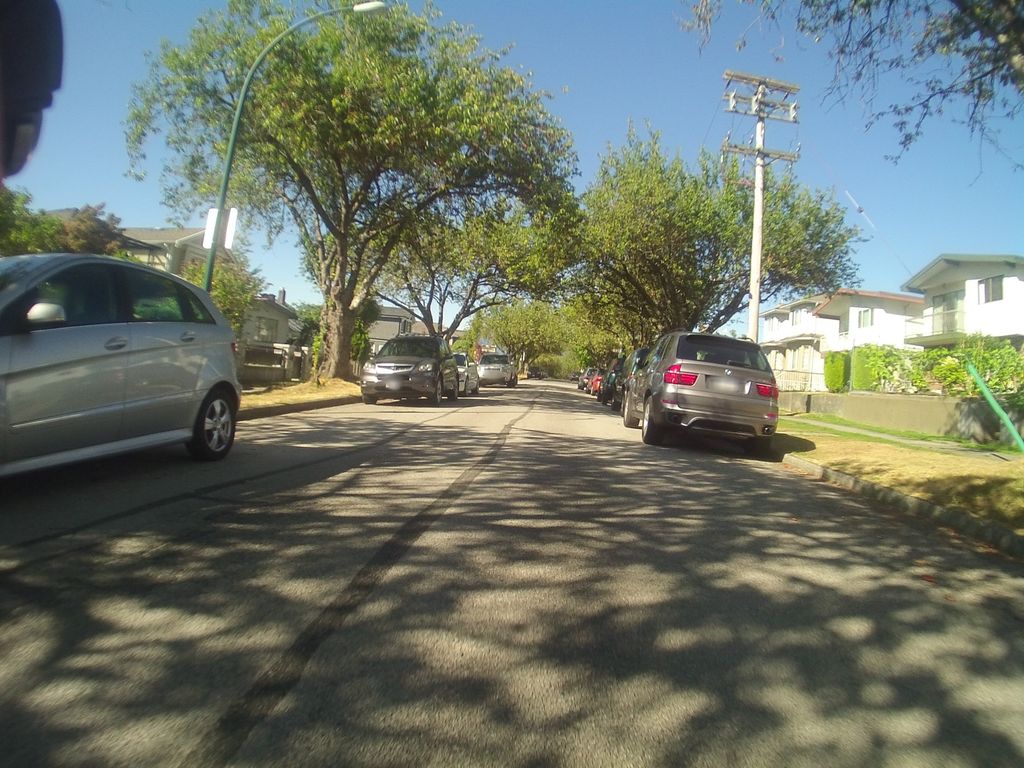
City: vancouver